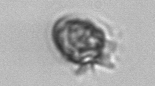
Label: Ciliophora